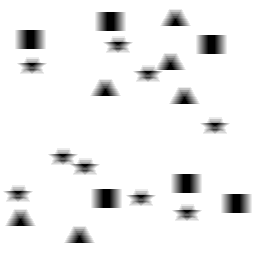
Squares: 6
Triangles: 6
Stars: 9
Total shapes: 21